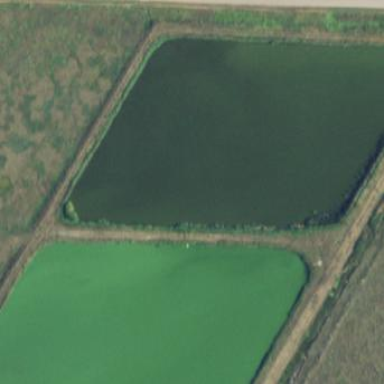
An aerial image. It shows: Sewage reservoir.